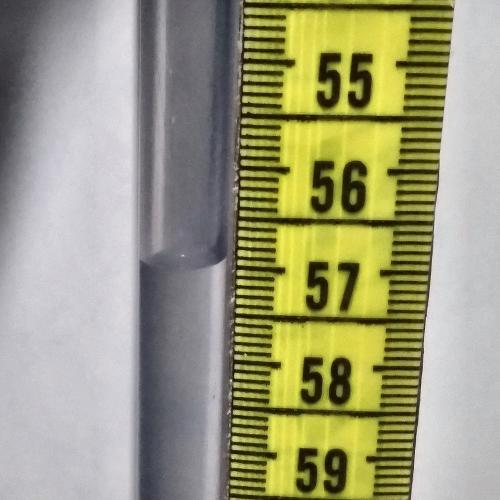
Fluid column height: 56.9 cm